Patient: sex F, age 54
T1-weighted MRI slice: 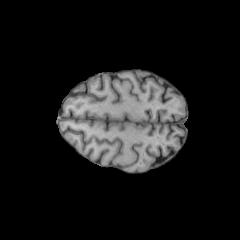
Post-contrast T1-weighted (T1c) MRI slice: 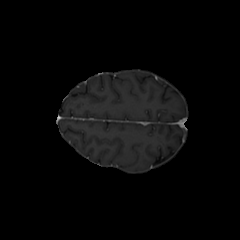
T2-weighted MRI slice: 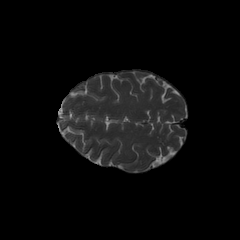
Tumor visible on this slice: no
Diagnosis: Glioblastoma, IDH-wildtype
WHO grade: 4